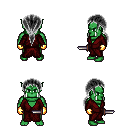
a pixel art fantasy rpg character, male body template, orc, green skin, red robe, metal pants, gray ponytail hairstyle, gold gloves, dagger, four views (front, back, left, right), 2x2 character sprite sheet, small pixel art, hard edges, no anti-aliasing